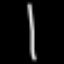
Label: line